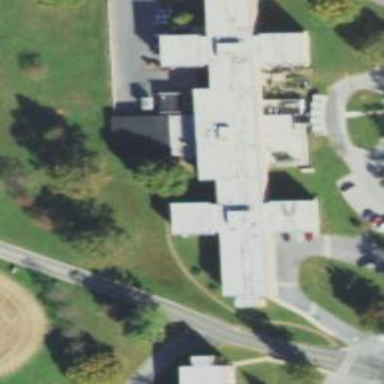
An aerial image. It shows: Hospital building.